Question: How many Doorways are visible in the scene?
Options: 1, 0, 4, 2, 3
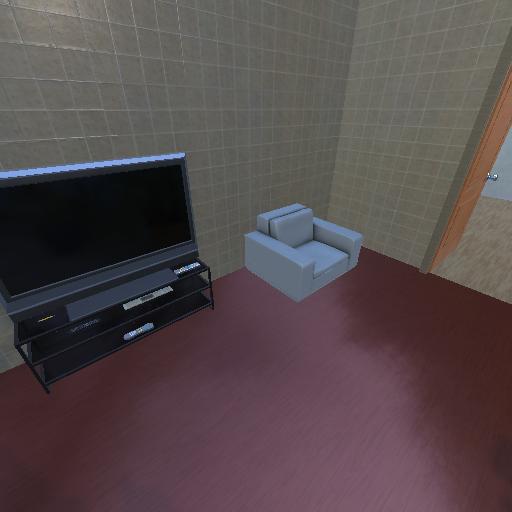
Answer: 1